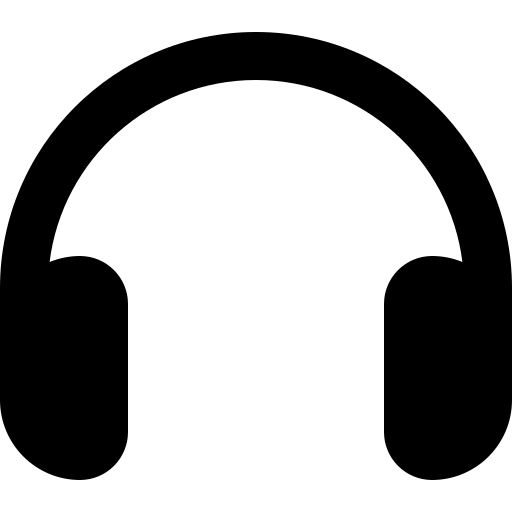
Tags: icon, FontAwesome, fa-icon, solid, headphones